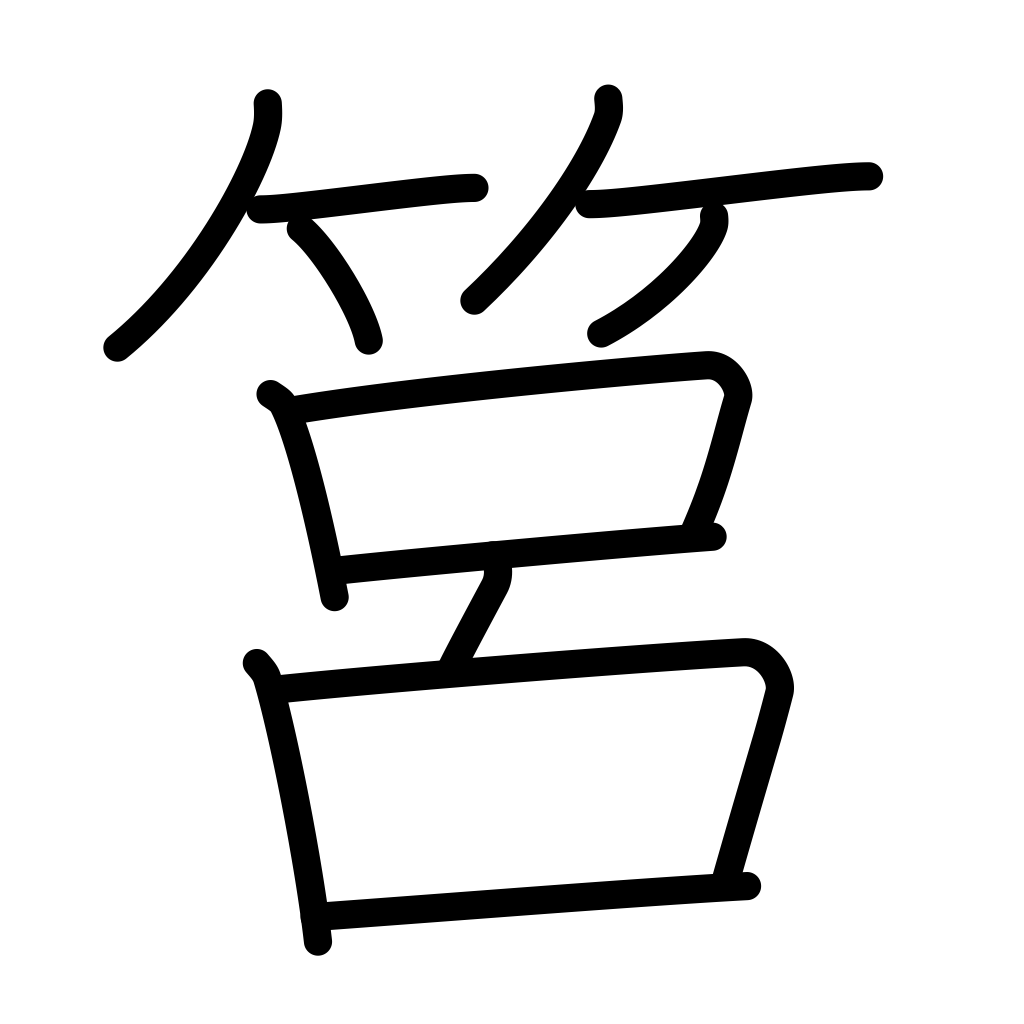
Meaning: round basket